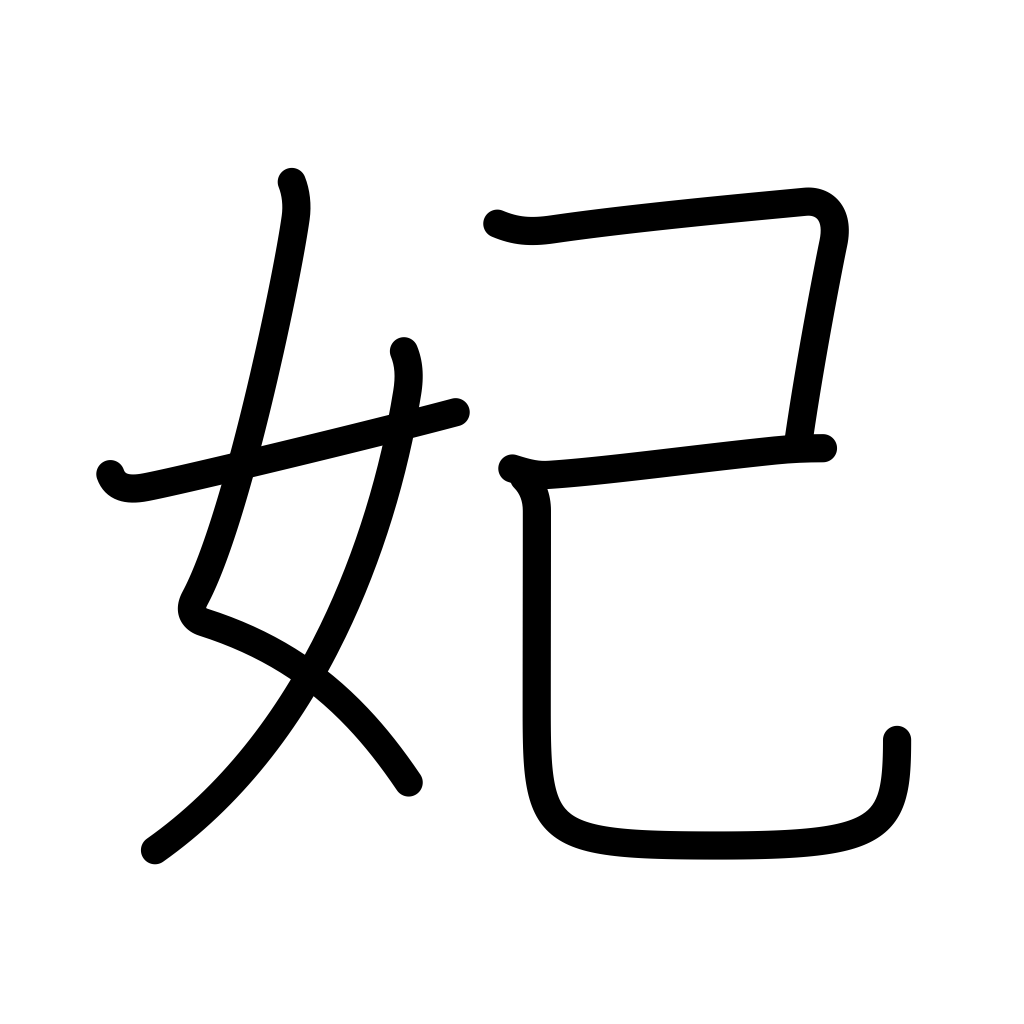
Meaning: queen, princess